Question:
I have 'version' in list_filter, and I want the latest version be after 'All' list item.
In this case, how do I sort the list descending? (All, 3.6.99.108,3.6.99.107...)
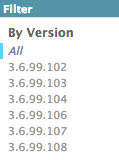
Answer: Define default ordering in model 'Meta' class:
'''
class MyModel(models.Model):
# some model fields here
class Meta:
ordering = ['-version',]
'''
If somehow it does not fulfill your purpose you can write your own custom list filter:
'''
from django.utils.translation import ugettext_lazy as _
from django.contrib.admin import SimpleListFilter
class VersionFilter(SimpleListFilter):
title = _('version')
parameter_name = 'version'
def lookups(self, request, model_admin):
qs = model_admin.queryset(request)
return [(i, i) for i in qs.values_list('version', flat=True) .distinct().order_by('-version')]
def queryset(self, request, queryset):
if self.value():
return queryset.filter(version__exact=self.value())
class MyModel(ModelAdmin):
list_filter = (VersionFilter,)
'''
If you get following error 'AttributeError: object has no attribute 'queryset'' then you are probably using 'Django 1.5+' use '.get_queryset()' instead e.g.
'''
qs = model_admin.get_queryset(request)
'''